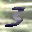
Label: 3